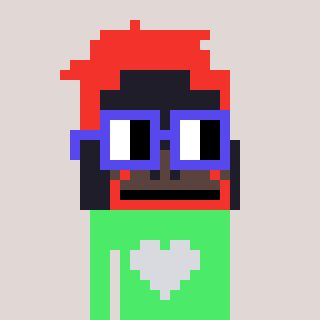
a pixel art character with square blue glasses, a orangutan-shaped head and a teal-colored body on a warm background